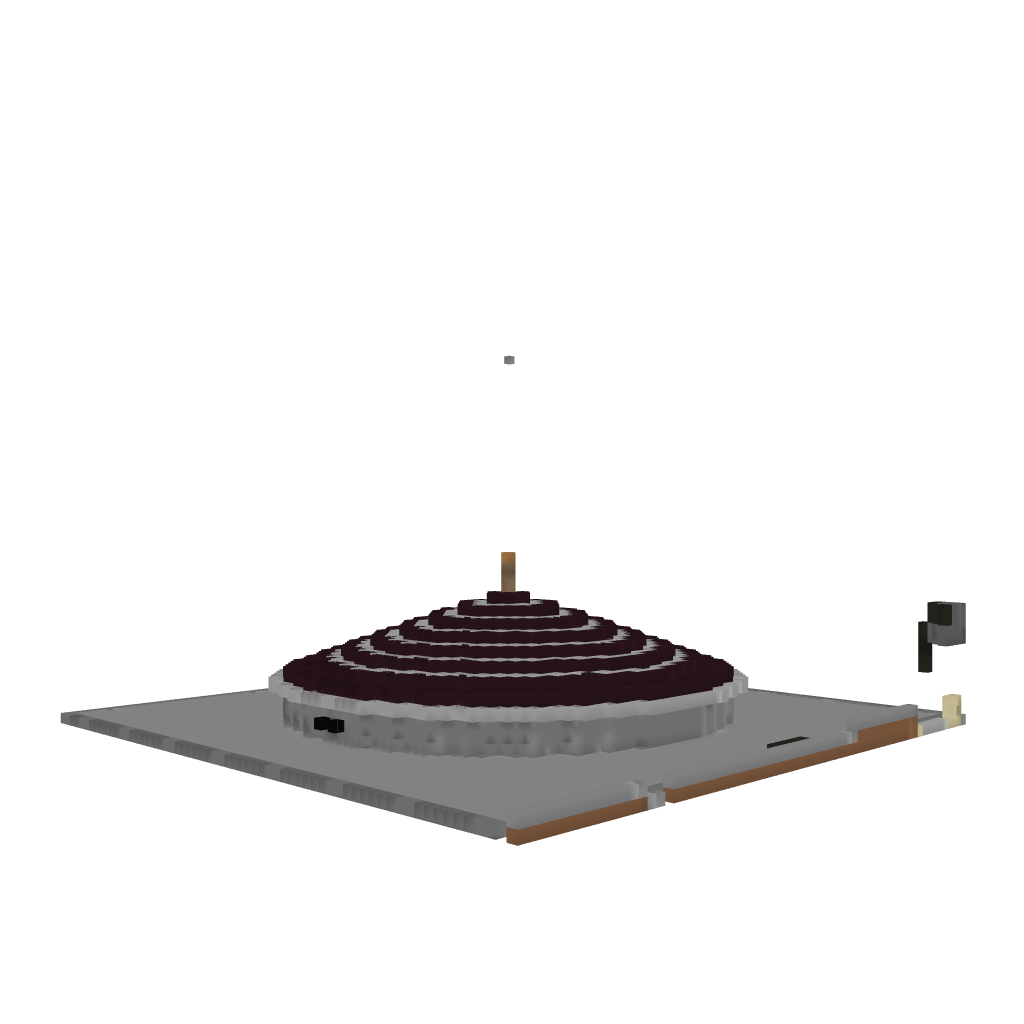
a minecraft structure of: Simple Maze